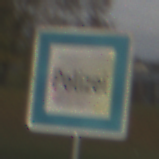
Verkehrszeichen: Polizei
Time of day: SunriseSunset
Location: Outdoor (Suburban)
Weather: PartlyCloudy
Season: NotSpecified
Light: Natural